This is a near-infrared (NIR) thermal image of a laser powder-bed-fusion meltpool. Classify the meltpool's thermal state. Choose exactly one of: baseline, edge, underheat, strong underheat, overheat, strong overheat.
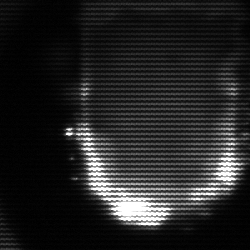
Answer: baseline